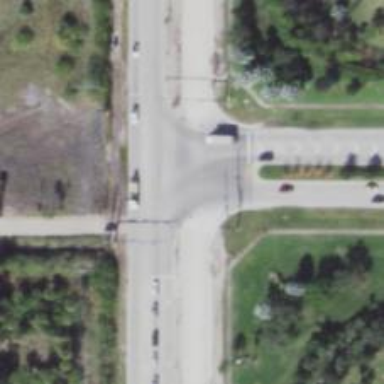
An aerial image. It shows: Footway crossing with marked asphalt surface.